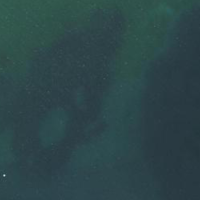
EUNIS habitat code: 14
Species observed at this site:
Filipendula ulmaria